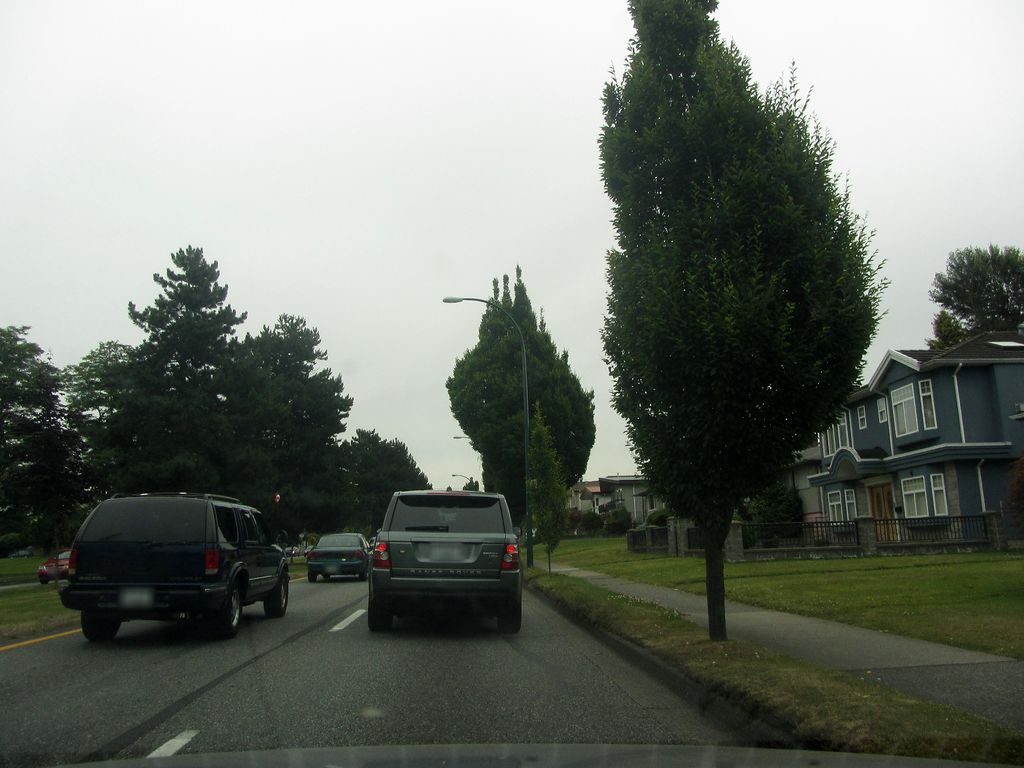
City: vancouver